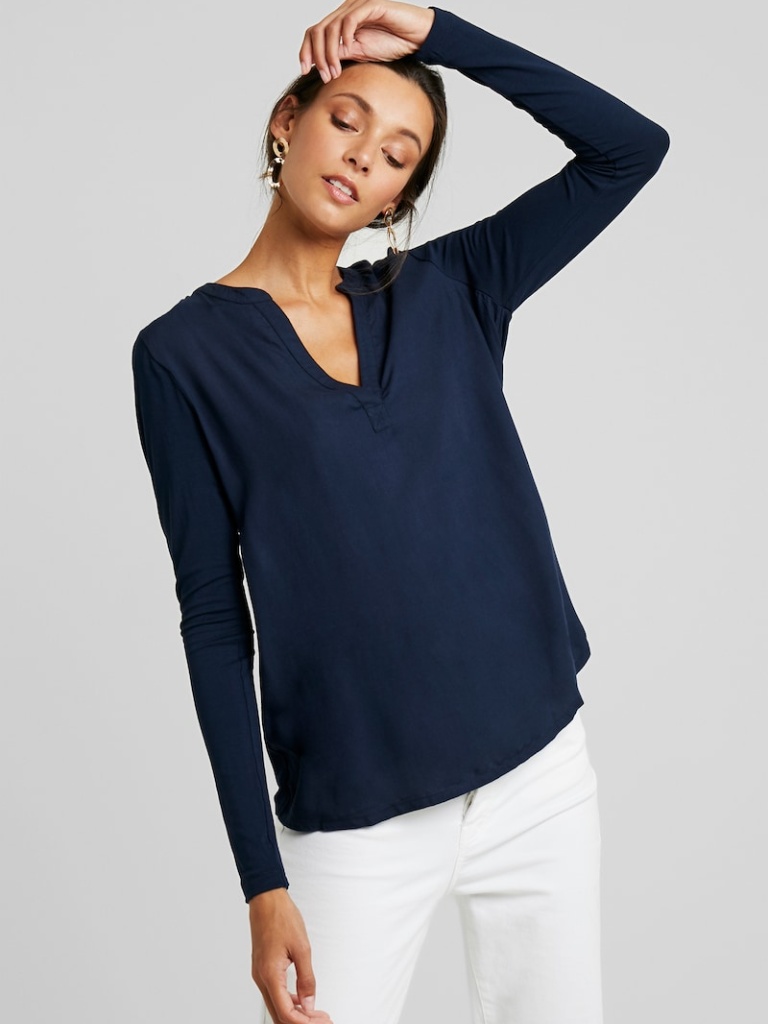
cotton relaxed a long-sleeved with the sleeves down hip length Untucked v-neck shirt